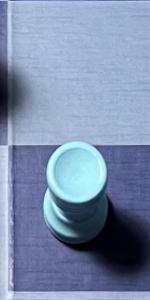
Label: Rook_White